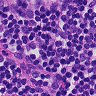
Metastatic tissue present: no